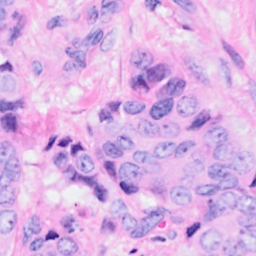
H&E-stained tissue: Breast